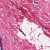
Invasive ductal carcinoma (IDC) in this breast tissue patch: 0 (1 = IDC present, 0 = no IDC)